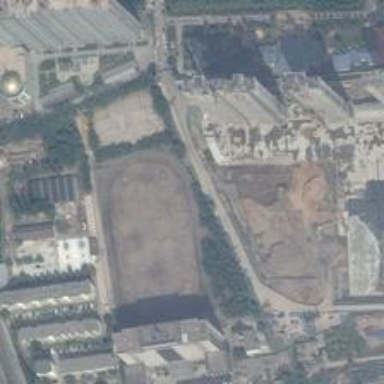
Two spaces divided by plants is alongside some high buildings .